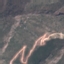
Land use / land cover: HerbaceousVegetation